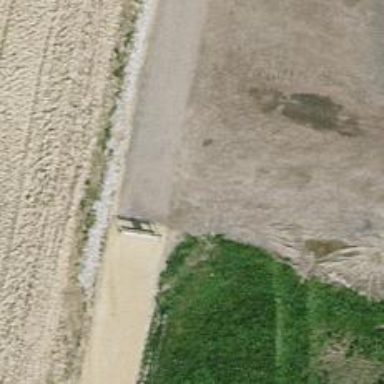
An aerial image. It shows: Track with grade2 tracktype.